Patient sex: F
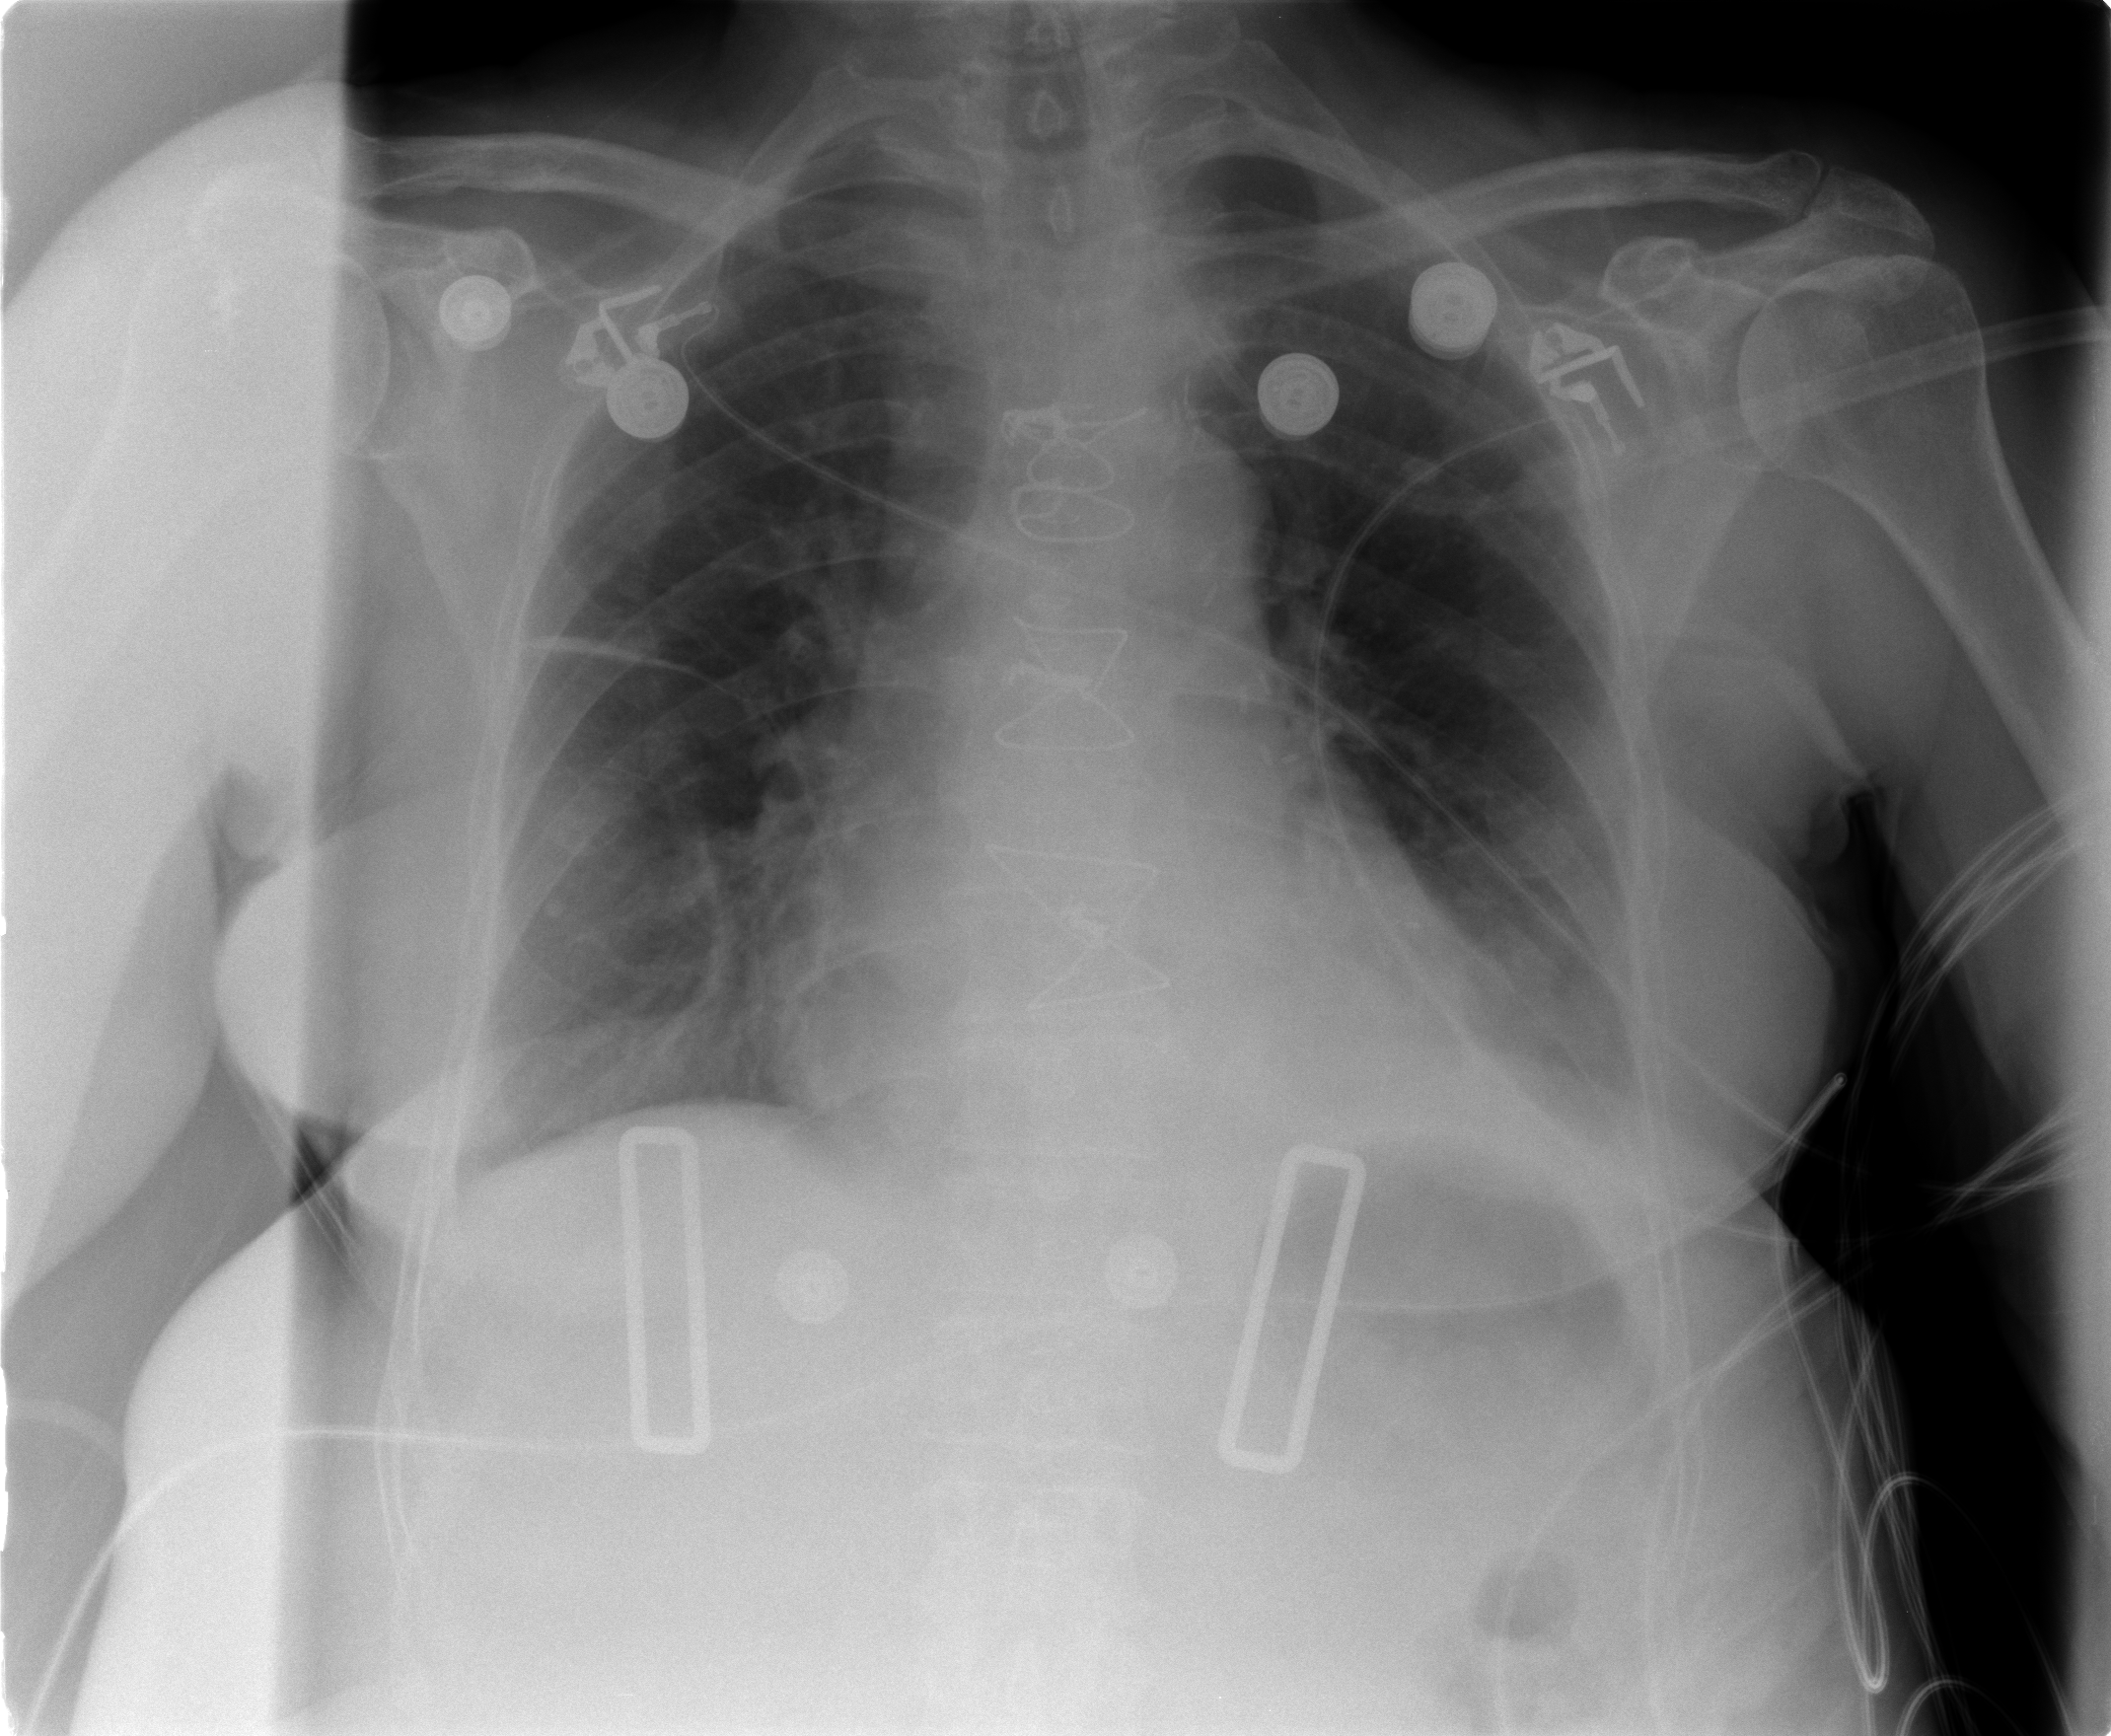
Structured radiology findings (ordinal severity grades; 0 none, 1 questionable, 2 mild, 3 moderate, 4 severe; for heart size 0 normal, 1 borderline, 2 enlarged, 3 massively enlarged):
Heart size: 0
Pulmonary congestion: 1
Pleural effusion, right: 0
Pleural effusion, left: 0
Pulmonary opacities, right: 0
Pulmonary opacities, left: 0
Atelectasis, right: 1
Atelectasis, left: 1